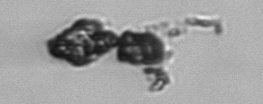
Label: detritus